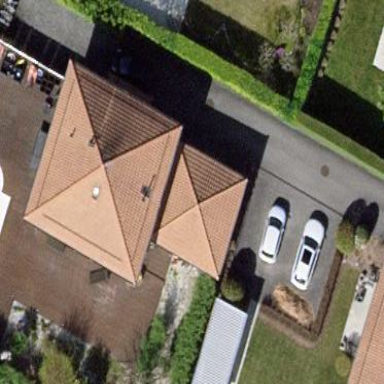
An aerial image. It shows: Garage building.